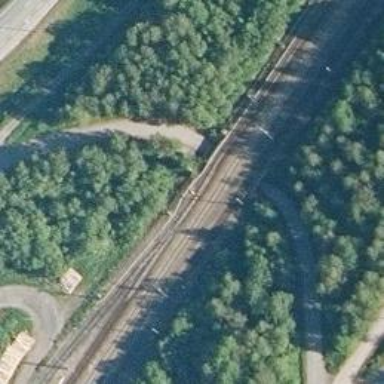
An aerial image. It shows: Rail siding with electrified contact lines.